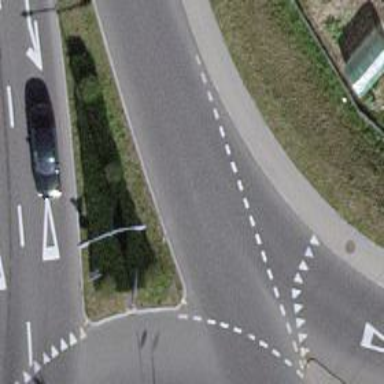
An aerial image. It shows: Sidewalk along the footway.